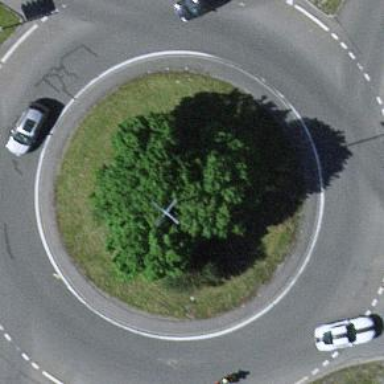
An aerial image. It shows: Tertiary road made of asphalt leading to roundabout junction.